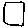
Label: square